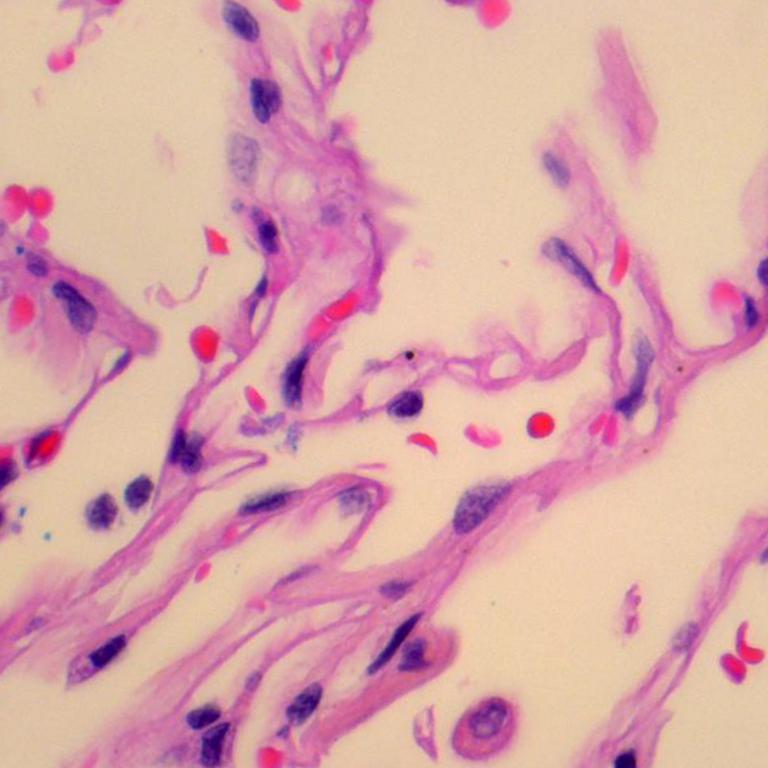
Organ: lung
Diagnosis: benign